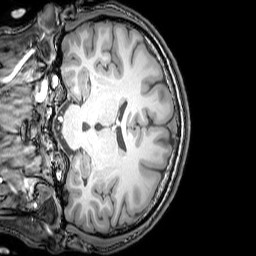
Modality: T1w
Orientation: coronal
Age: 24
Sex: male
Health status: healthy
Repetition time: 0.081 s
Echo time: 0.037 s